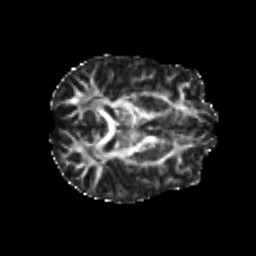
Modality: FA
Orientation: axial
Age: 22
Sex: female
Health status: healthy
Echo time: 0.074 s